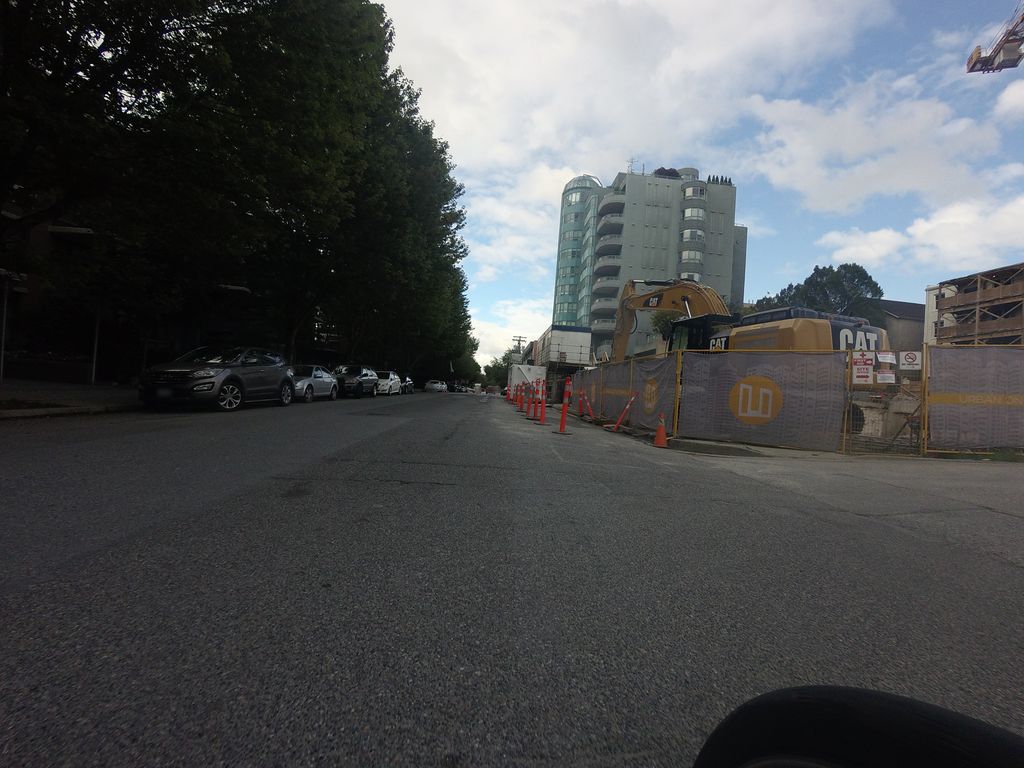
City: vancouver